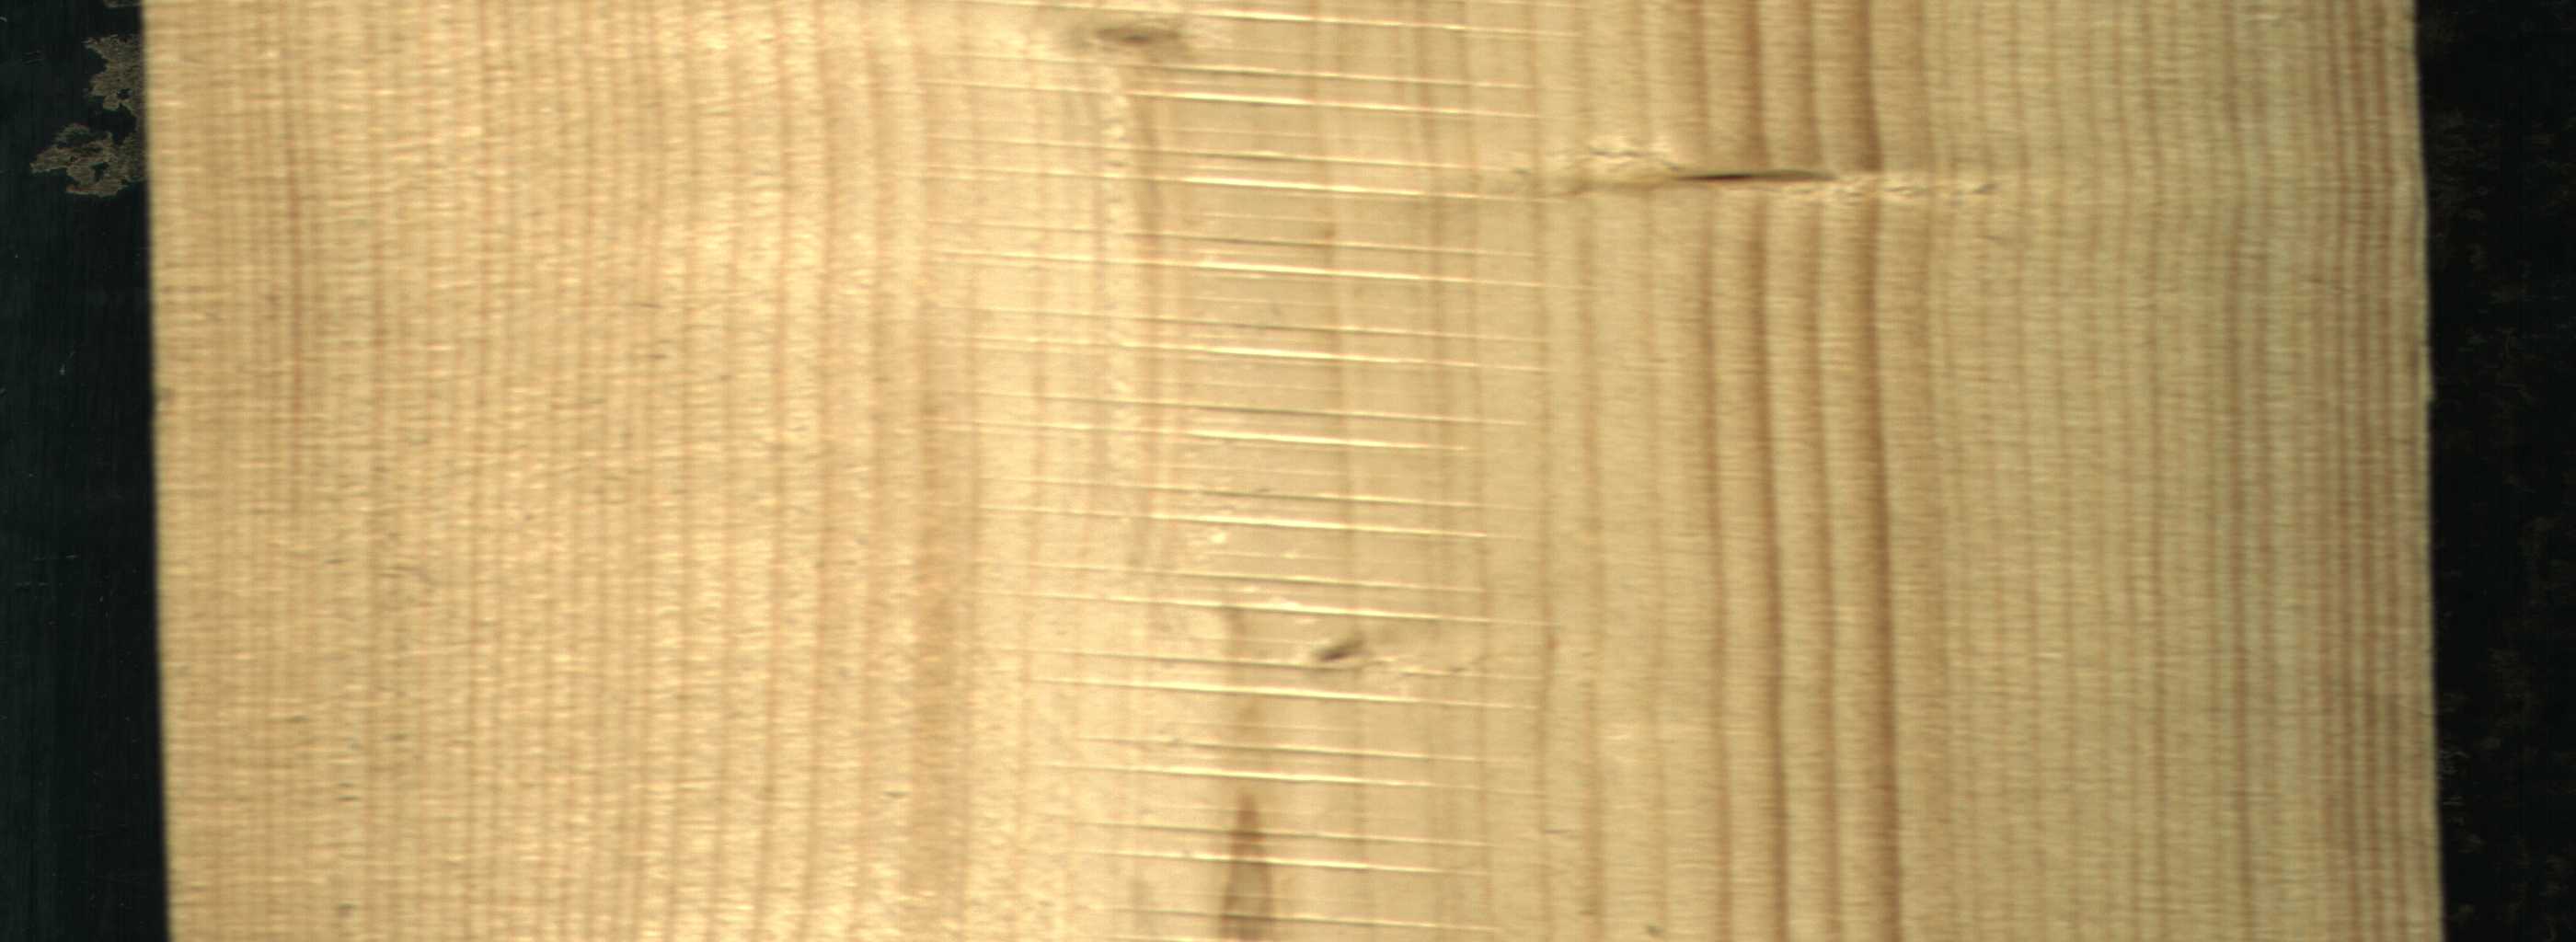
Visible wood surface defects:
Live_Knot
Live_Knot
Live_Knot